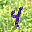
Label: 4